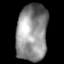
Tissue: lung
Cell type: Myeloid cells
Senescence score: 0.1524
Nuclear area (px): 1731
Mean DAPI intensity: 142.117